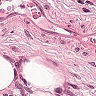
Metastatic tissue present: no